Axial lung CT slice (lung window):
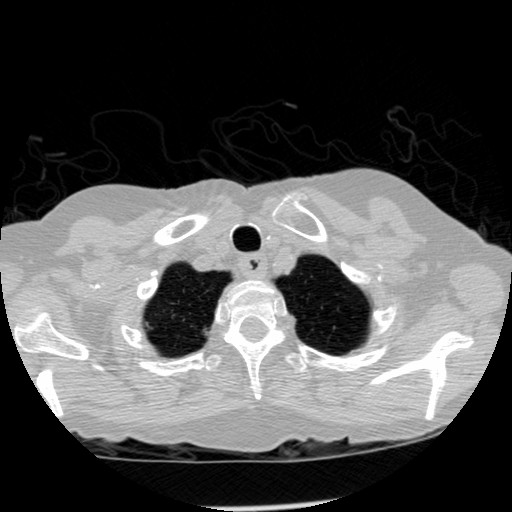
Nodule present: no